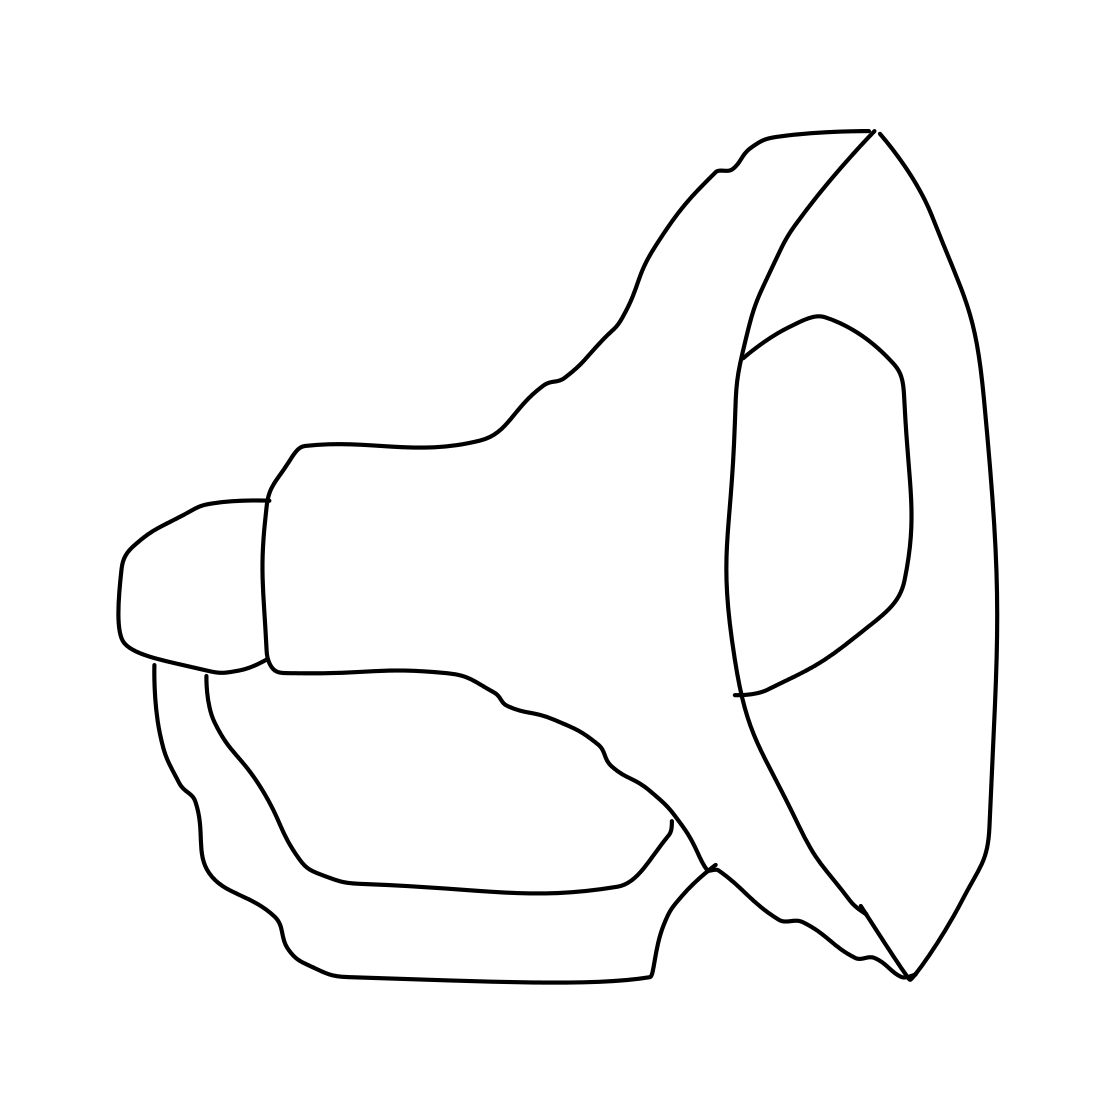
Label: megaphone